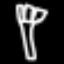
Label: fork